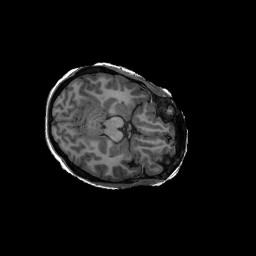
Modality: T1w
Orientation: axial
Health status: ill
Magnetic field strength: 3 T